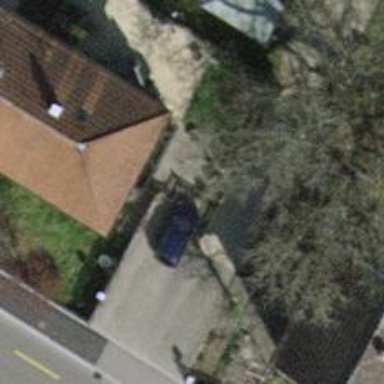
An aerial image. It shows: Building with hipped roof.